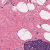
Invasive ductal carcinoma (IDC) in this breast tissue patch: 0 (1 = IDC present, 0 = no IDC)